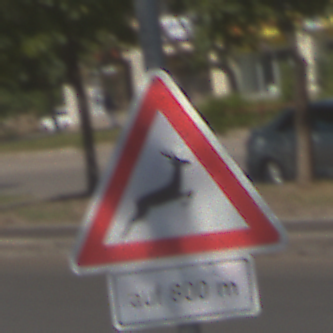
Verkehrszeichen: WildwechselLinks
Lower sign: LaengeEinerStrecke5
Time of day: Midday
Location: Outdoor (Urban)
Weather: Clear
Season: NotSpecified
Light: Natural